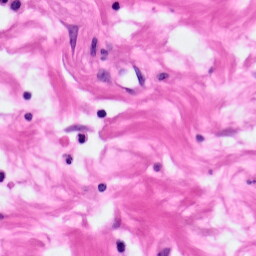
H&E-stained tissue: Pancreatic